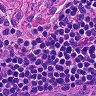
Metastatic tissue present: no